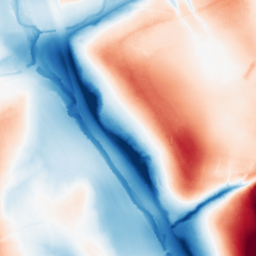
Category: classical
Decomposition family: gaussian_anisotropic
Decomposition parameters: sigma_x: 50
sigma_y: 2
Upsampling method: bspline
Upsampling parameters: scale: 8
Upsampling scale: 8